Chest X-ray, PA view. Patient: 51 years old, sex M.
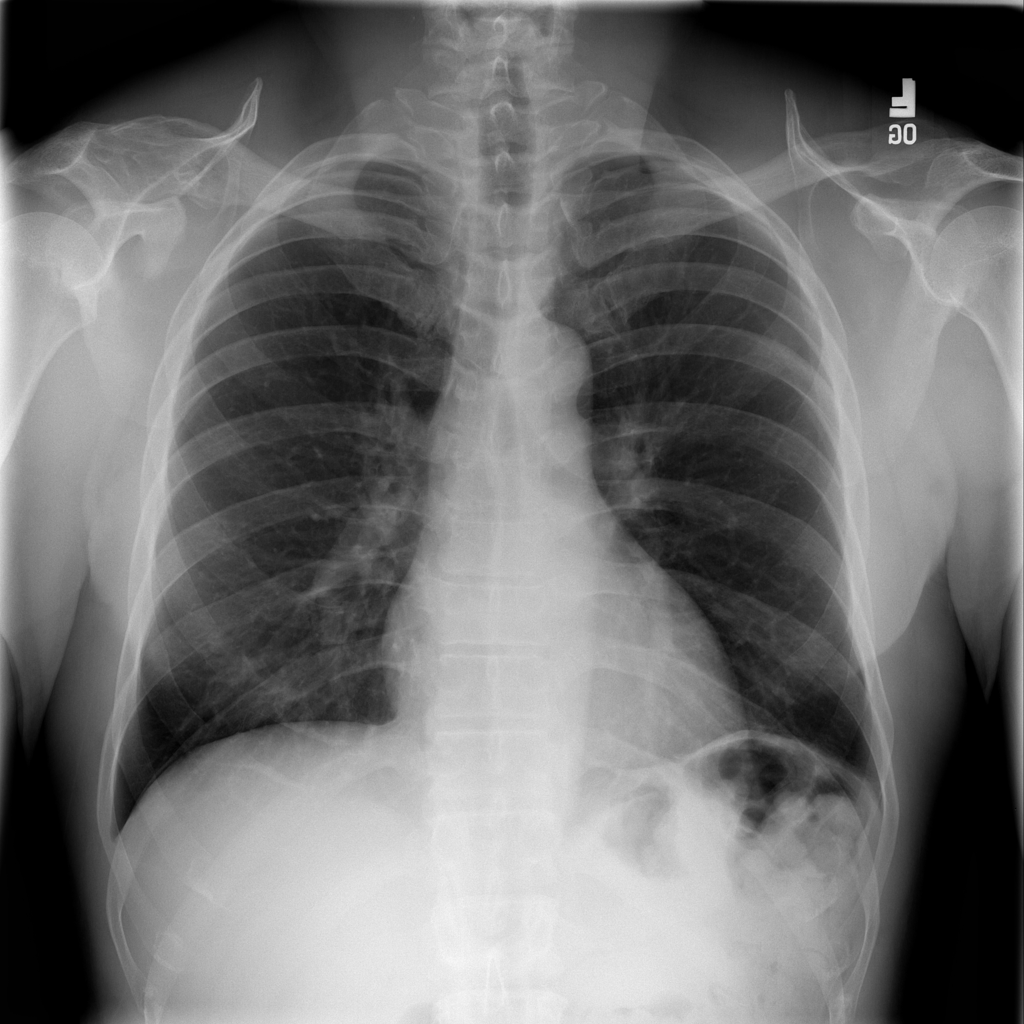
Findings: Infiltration